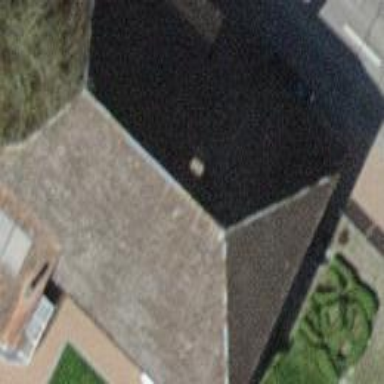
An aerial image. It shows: Farm building.